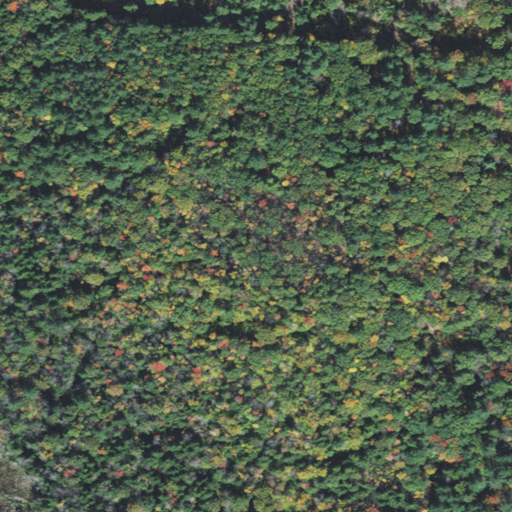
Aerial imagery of mountain in Massachusetts named Beech Hill containing mixed forest and evergreen forest